Question: I have created a Flex project in Flash Builder 4.5.
Next I added fl.controls libraries (and then mx.controls libraries) in the project.
I am adding a screenshot so you can see the setup and the code.

However when I run/debug it, nothing appears in there. Totally white.
I've worked with fl.controls before, I used Flash CS5 to compile the ActionScript project and they worked correctly.
Is there any particular reason why it does not work in Flash Builder?
When I add graphics to the text input, i.e.
'''
ti.graphics.beginFill(0xFF0000);
ti.graphics.drawRect(0, 0, 100, 30);
ti.graphics.endFill();
'''
I do see a red rectangle shape. But still no editable text input box. I tried setting 'ti.editable = true' but no use.
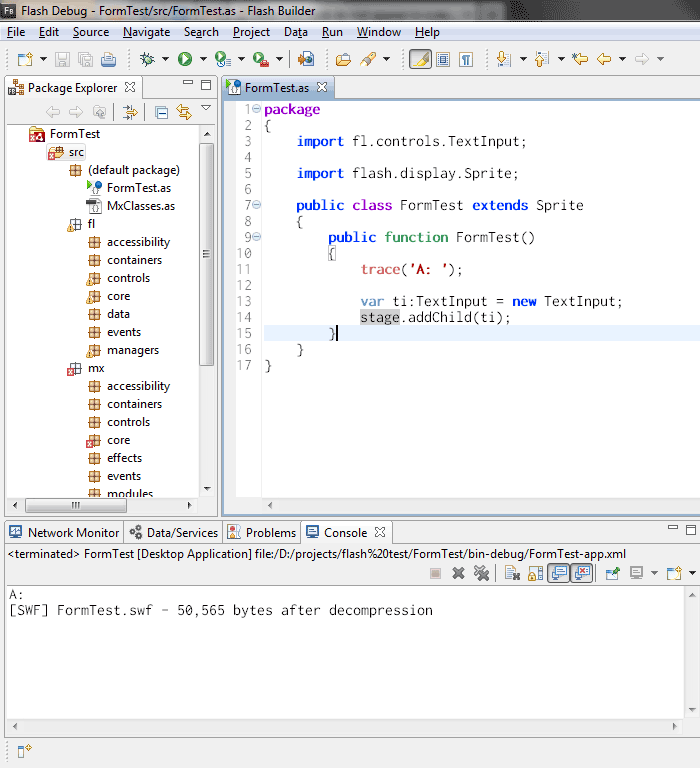
Answer: Try this:
Create a new FLA in Flash Professional. Add the TextInput component to your library. Notice that not only does the TextInput class get added to the library, but also a folder of "Component Assets" - skins and such. Flash Professional components are not just code - they are code and graphics.
If you want to use fl.controls.TextInput in Flash Builder, you can publish that FLA you just created with the "export swc" option checked. Include that swc in your Flash Builder project, and you'll be able to instantiate the TextInput in your code. If you want to add other Flash components, add them to the library in the FLA and republish the swc.